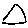
Label: triangle